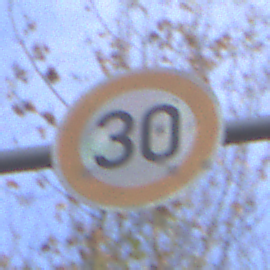
Verkehrszeichen: Geschwindigkeit30
Umgebung: Outdoor, Urban
Tageszeit: MorningAfternoon
Wetter: PartlyCloudy
Licht: Natural
Jahreszeit: NotSpecified
Kontrast: MediumContrast